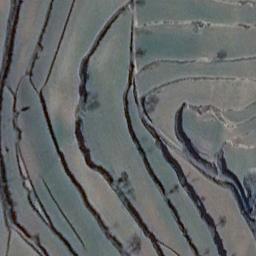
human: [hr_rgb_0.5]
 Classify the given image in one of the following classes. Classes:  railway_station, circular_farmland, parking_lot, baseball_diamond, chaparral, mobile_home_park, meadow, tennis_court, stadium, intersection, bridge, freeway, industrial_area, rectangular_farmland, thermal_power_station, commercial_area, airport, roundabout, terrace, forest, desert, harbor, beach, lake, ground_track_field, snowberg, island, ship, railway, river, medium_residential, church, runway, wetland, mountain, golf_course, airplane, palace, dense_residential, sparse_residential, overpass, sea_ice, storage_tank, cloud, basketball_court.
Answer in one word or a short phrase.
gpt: terrace